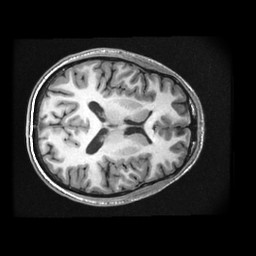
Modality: T1w
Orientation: axial
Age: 23
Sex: male
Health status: healthy
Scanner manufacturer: ge
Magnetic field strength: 3 T
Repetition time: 0.008344 s
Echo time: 0.003112 s